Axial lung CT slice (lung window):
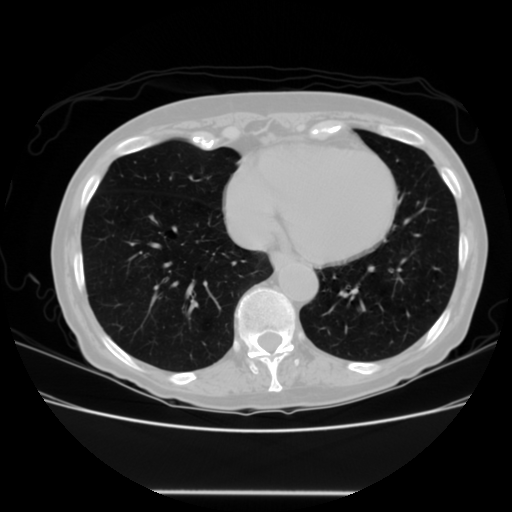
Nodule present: no